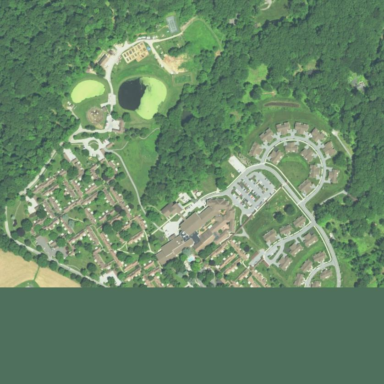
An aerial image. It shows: Nursing home.